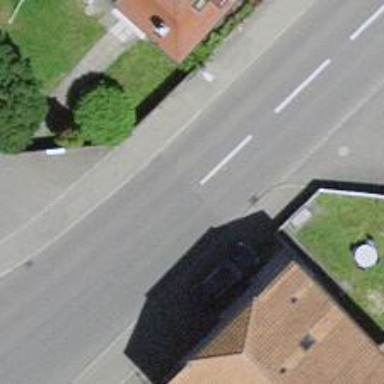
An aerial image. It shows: Secondary road with sidewalks on both sides.